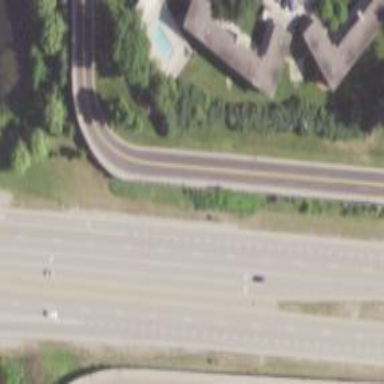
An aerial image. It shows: Primary highway labeled as westbound road 55.